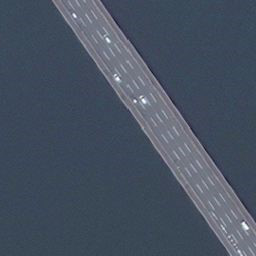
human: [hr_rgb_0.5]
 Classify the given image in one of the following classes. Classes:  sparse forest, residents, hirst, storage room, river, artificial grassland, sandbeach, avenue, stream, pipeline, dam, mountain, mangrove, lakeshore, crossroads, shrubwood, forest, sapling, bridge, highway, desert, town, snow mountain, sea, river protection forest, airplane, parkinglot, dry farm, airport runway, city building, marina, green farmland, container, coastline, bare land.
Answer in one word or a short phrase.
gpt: bridge